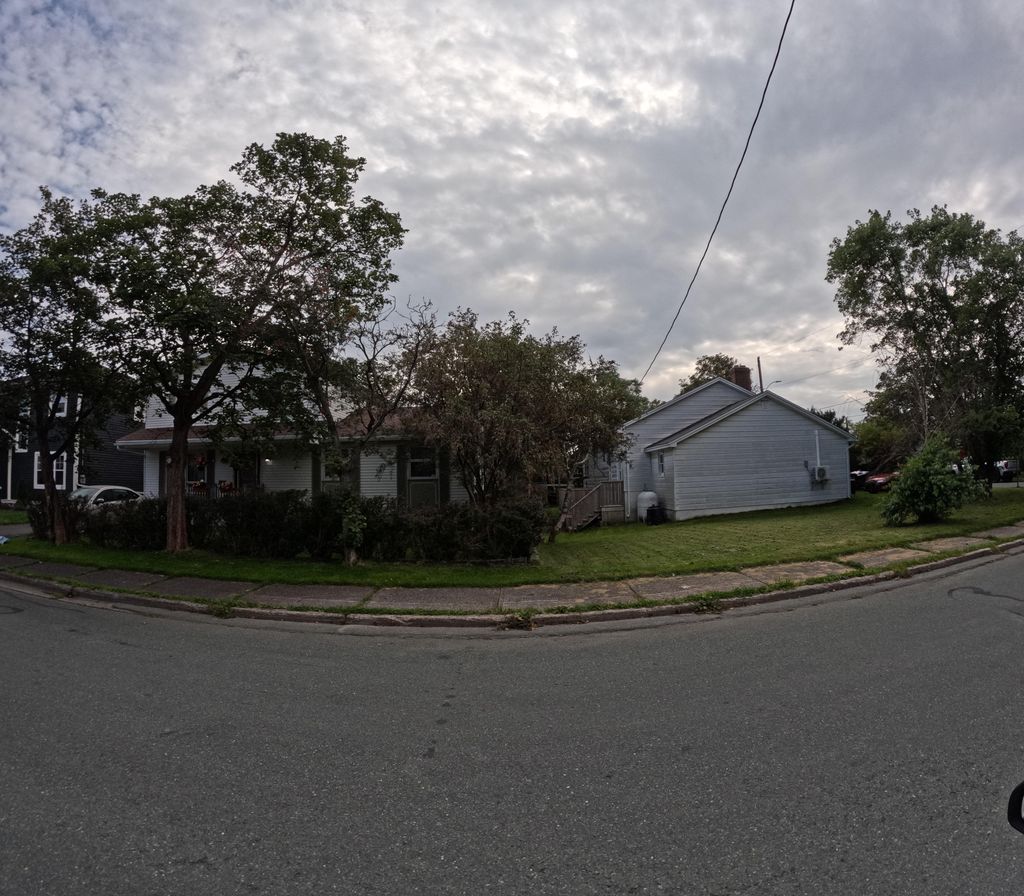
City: st_johns